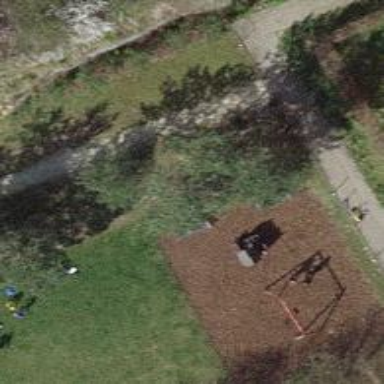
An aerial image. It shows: Bench.